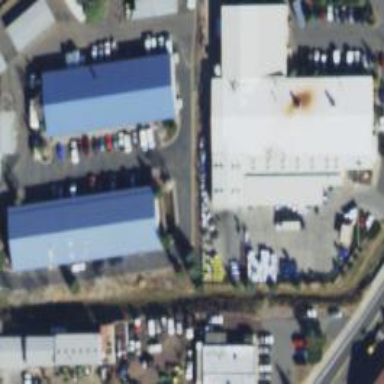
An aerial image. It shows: Commercial building.